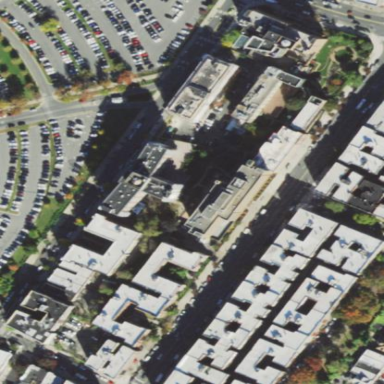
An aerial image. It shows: Sidewalk.